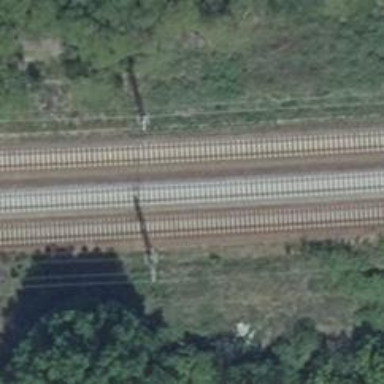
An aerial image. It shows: Railway track with contact lines for electrification.